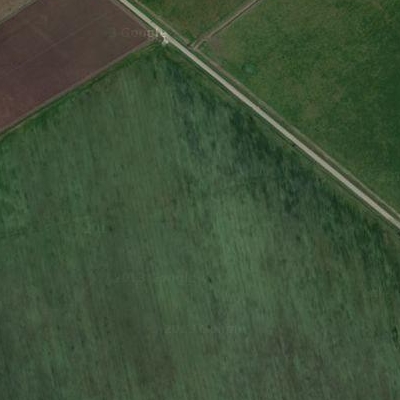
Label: bField